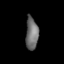
Tissue: lung
Cell type: Others
Senescence score: 0.2375
Nuclear area (px): 403
Mean DAPI intensity: 108.097